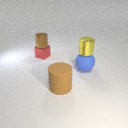
large blue rubber sphere behind large brown rubber cylinder